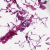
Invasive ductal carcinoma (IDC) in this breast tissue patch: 0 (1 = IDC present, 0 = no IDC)